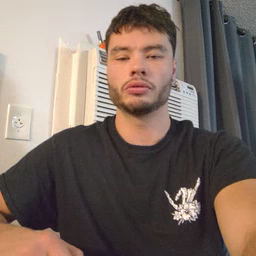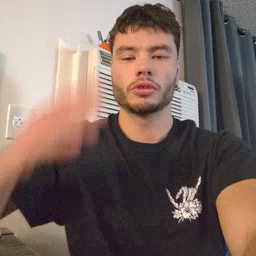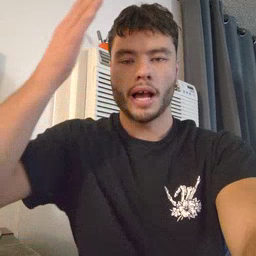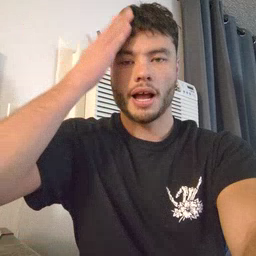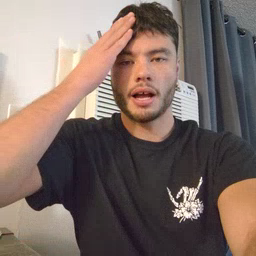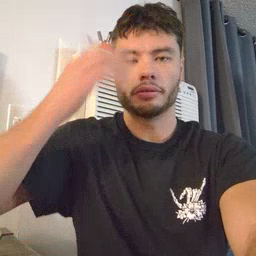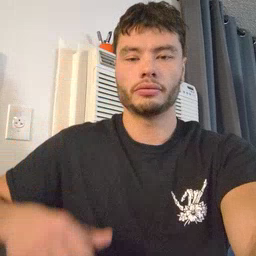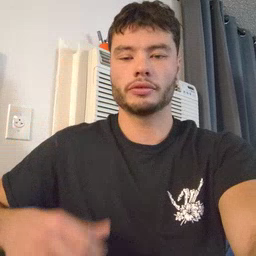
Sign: hat